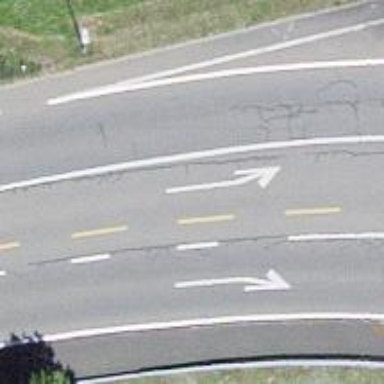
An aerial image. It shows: Primary road with asphalt surface.